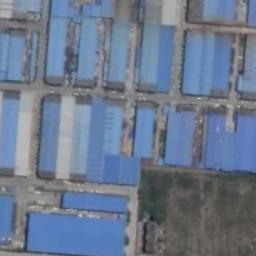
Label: industrial_area